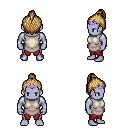
a pixel art fantasy rpg character, male body template, dark elf, purple skin, white tunic, red pants, blonde short topknot hairstyle, purple tiara, four views (front, back, left, right), 2x2 character sprite sheet, small pixel art, hard edges, no anti-aliasing